Question: I am trying to get the same effect as this <URL>. Here's the image that describes it
As you can see when I hover on the image, it shows this box and then when I hover on youtube it automatically plays the trailer of the movie. How the hell can I do this? This just seems to be pretty amazing to me. I am guessing that they are doing this on real time
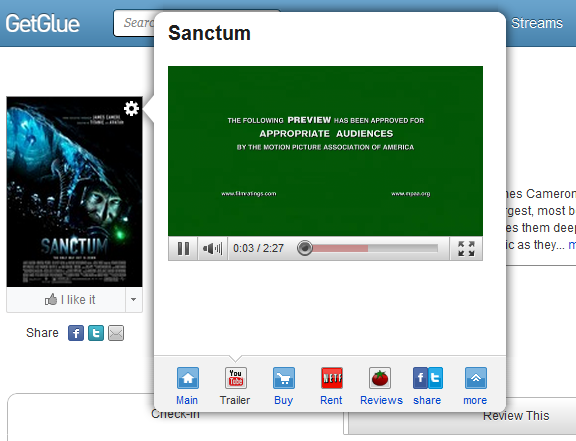
Answer: The part where you hover an image, that plugin is called a 'ToolTip'. You can basically load up any html in it as you wish. Take a look at <URL>.
As for playing a youtube video on hover. This is using the youtube javascript API. You can start the video right after the tooltip pops up, etc. API <URL>.